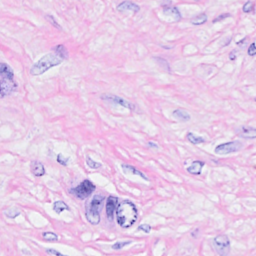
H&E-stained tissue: Breast